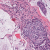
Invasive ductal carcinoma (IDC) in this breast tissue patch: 1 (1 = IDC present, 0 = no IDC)